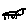
Label: cat